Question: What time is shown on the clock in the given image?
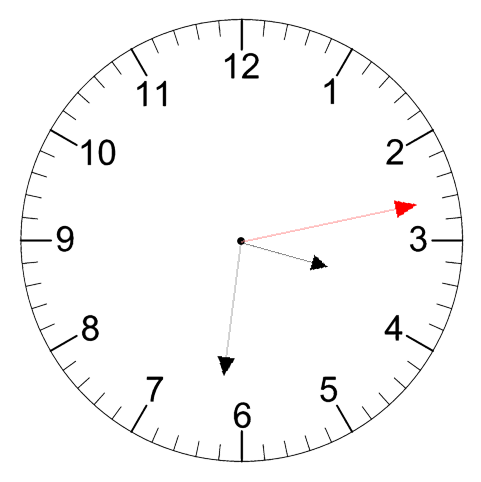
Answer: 03:31:13